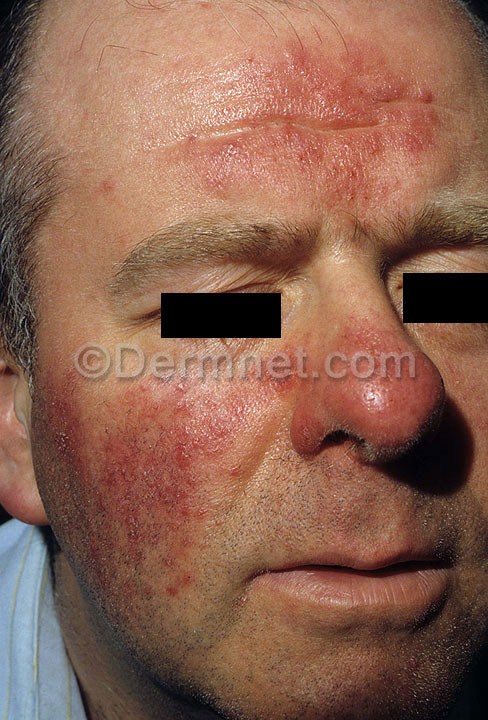
Disease: Acne and Rosacea Photos